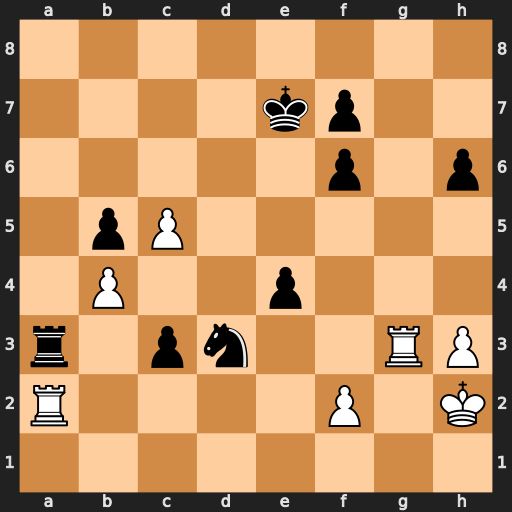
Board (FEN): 8/4kp2/5p1p/1pP5/1P2p3/r1pn2RP/R4P1K/8
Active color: w
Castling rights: -
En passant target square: -
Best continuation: Rxa3